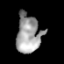
Tissue: prostate
Cell type: T cells
Senescence score: 0.2287
Nuclear area (px): 929
Mean DAPI intensity: 155.735